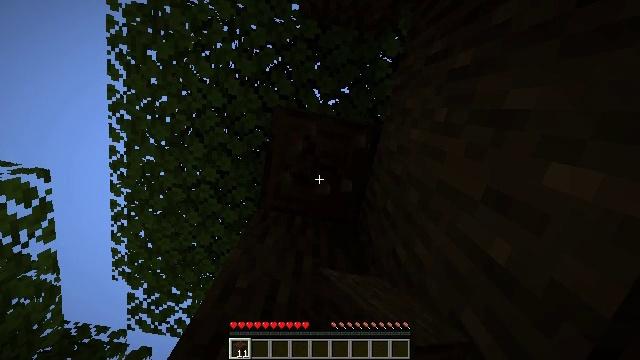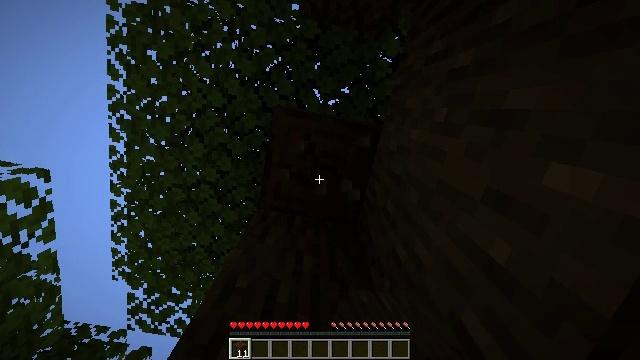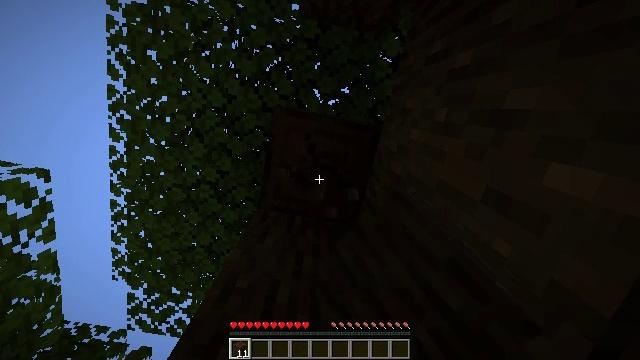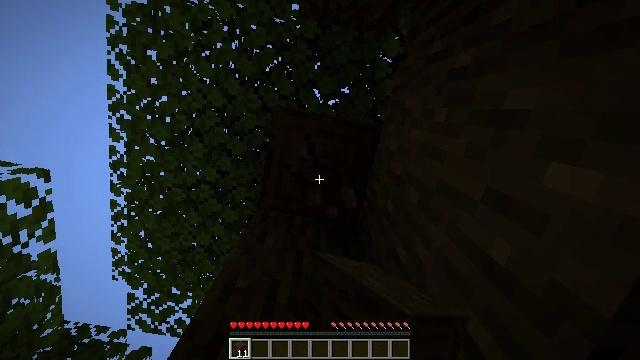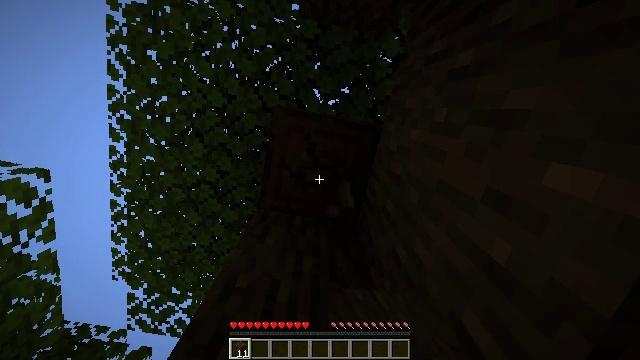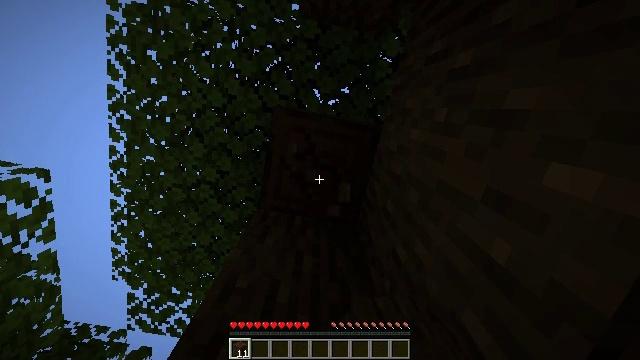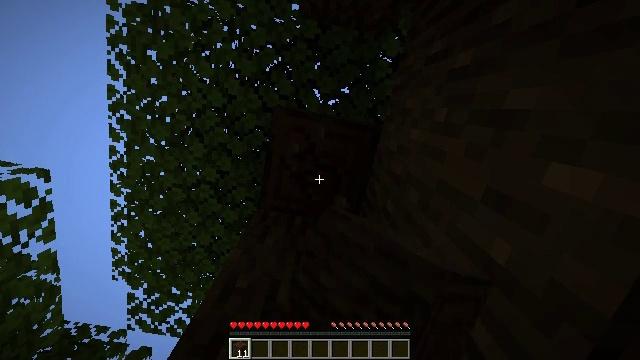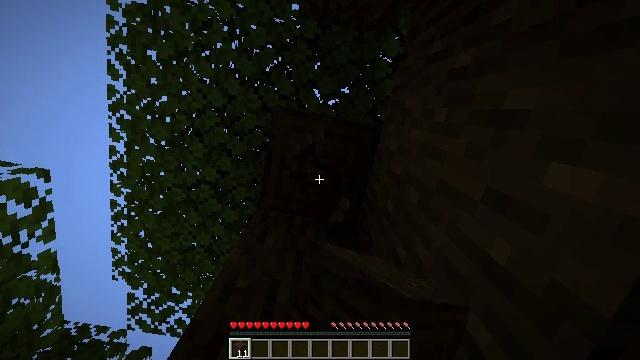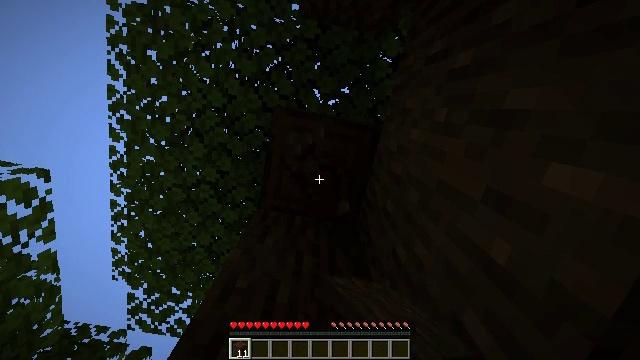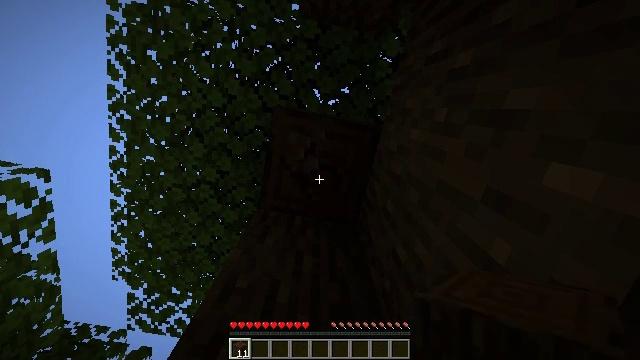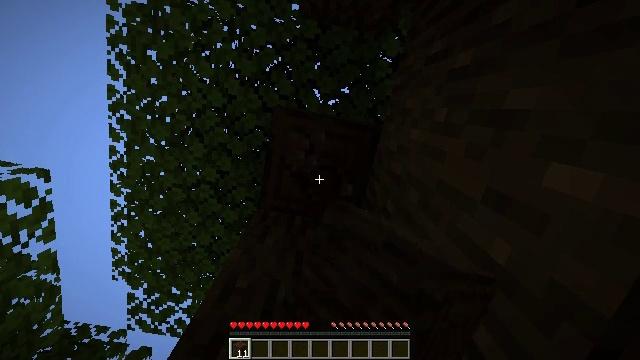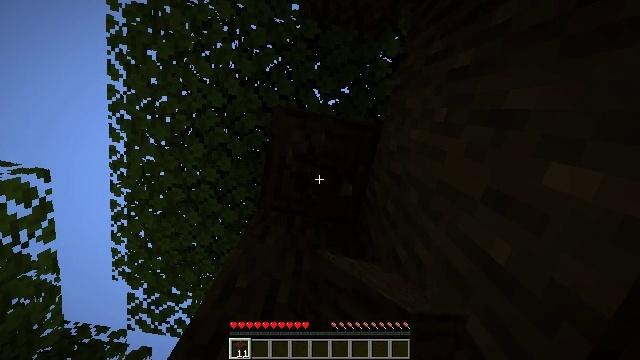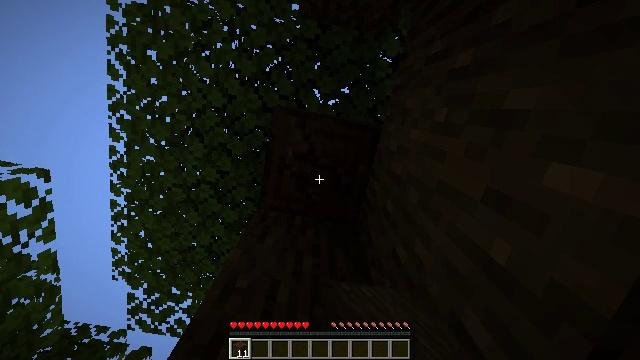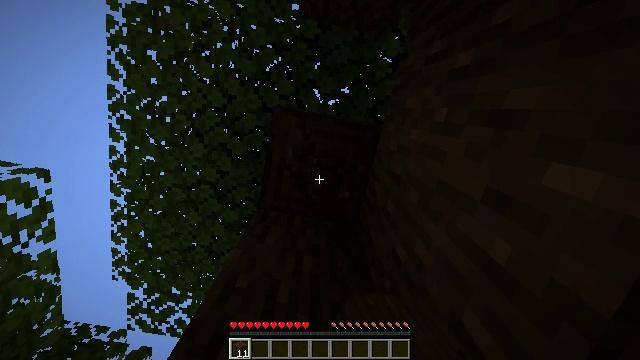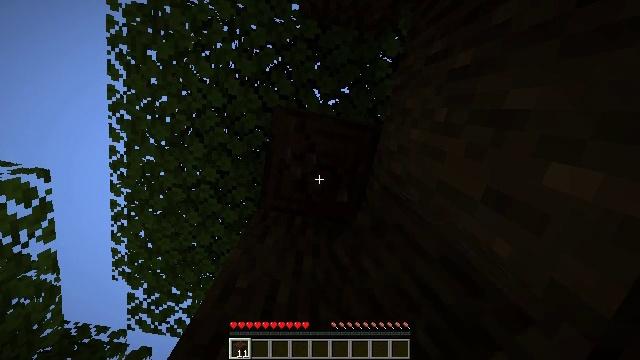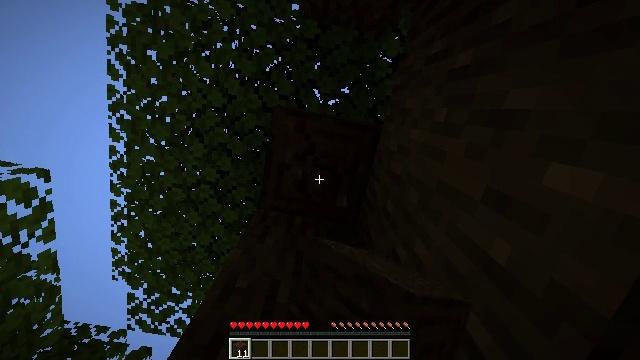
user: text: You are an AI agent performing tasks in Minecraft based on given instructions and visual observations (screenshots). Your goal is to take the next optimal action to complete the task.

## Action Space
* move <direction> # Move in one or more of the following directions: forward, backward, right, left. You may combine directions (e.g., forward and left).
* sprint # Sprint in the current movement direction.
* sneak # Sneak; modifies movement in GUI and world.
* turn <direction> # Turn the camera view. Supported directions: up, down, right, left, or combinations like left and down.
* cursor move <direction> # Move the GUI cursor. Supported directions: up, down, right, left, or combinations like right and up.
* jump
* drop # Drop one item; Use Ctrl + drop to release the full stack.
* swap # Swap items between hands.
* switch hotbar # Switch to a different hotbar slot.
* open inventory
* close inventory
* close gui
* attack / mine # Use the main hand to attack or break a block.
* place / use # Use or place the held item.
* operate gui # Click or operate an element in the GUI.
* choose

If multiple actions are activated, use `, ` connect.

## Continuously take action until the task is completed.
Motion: motion action
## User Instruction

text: Harvest dark oak log for resources.
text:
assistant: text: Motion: attack / mine
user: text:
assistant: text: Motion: attack / mine
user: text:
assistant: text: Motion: attack / mine
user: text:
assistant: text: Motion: attack / mine
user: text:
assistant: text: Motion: attack / mine
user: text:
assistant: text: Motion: attack / mine
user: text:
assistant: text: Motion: attack / mine
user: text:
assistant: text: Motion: attack / mine
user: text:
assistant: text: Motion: attack / mine
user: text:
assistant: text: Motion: attack / mine
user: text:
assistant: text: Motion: attack / mine
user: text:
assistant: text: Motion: attack / mine
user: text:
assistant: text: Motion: attack / mine
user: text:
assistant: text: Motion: attack / mine
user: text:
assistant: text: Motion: attack / mine
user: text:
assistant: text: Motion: attack / mine
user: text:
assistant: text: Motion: attack / mine
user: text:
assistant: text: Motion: attack / mine
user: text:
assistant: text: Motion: attack / mine
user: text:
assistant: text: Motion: attack / mine
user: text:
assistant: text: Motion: attack / mine
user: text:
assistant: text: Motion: attack / mine
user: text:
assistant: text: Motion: attack / mine
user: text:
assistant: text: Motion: attack / mine
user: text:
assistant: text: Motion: attack / mine
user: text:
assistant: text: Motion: attack / mine
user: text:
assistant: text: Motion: attack / mine
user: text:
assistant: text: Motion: attack / mine
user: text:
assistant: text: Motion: attack / mine
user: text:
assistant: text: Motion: attack / mine